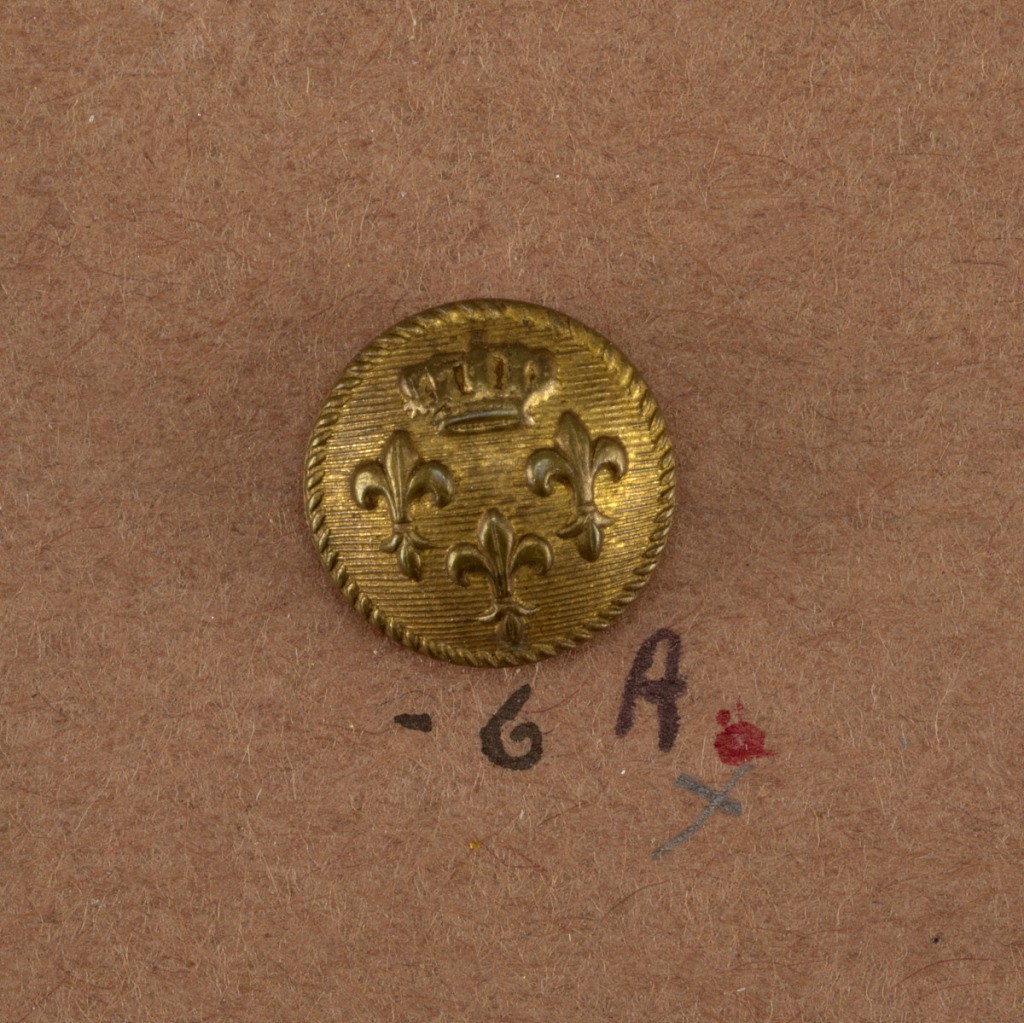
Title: Button
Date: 1815–30
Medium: Brass
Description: Button for government official. Three fleur-de-lis surmounted by crown.

Component -a is on card i80